Interaction volume radius: 5 \u00c5
Interaction volume height: 20 \u00c5
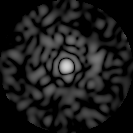
Disorder parameter: 0.8401